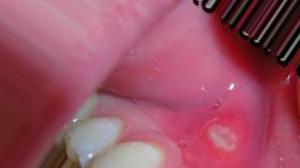
Condition: Mouth Ulcer